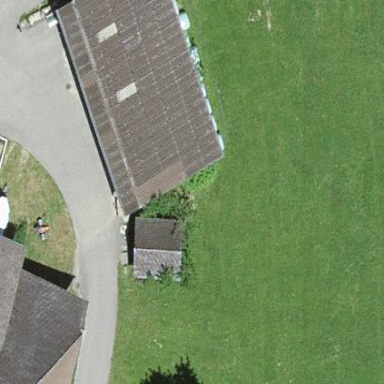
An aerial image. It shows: Shed building.